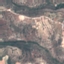
Land use / land cover: HerbaceousVegetation